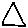
Label: triangle